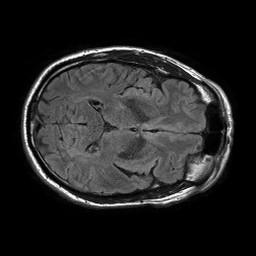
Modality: FLAIR
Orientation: axial
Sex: male
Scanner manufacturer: philips
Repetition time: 11 s
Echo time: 0.125 s